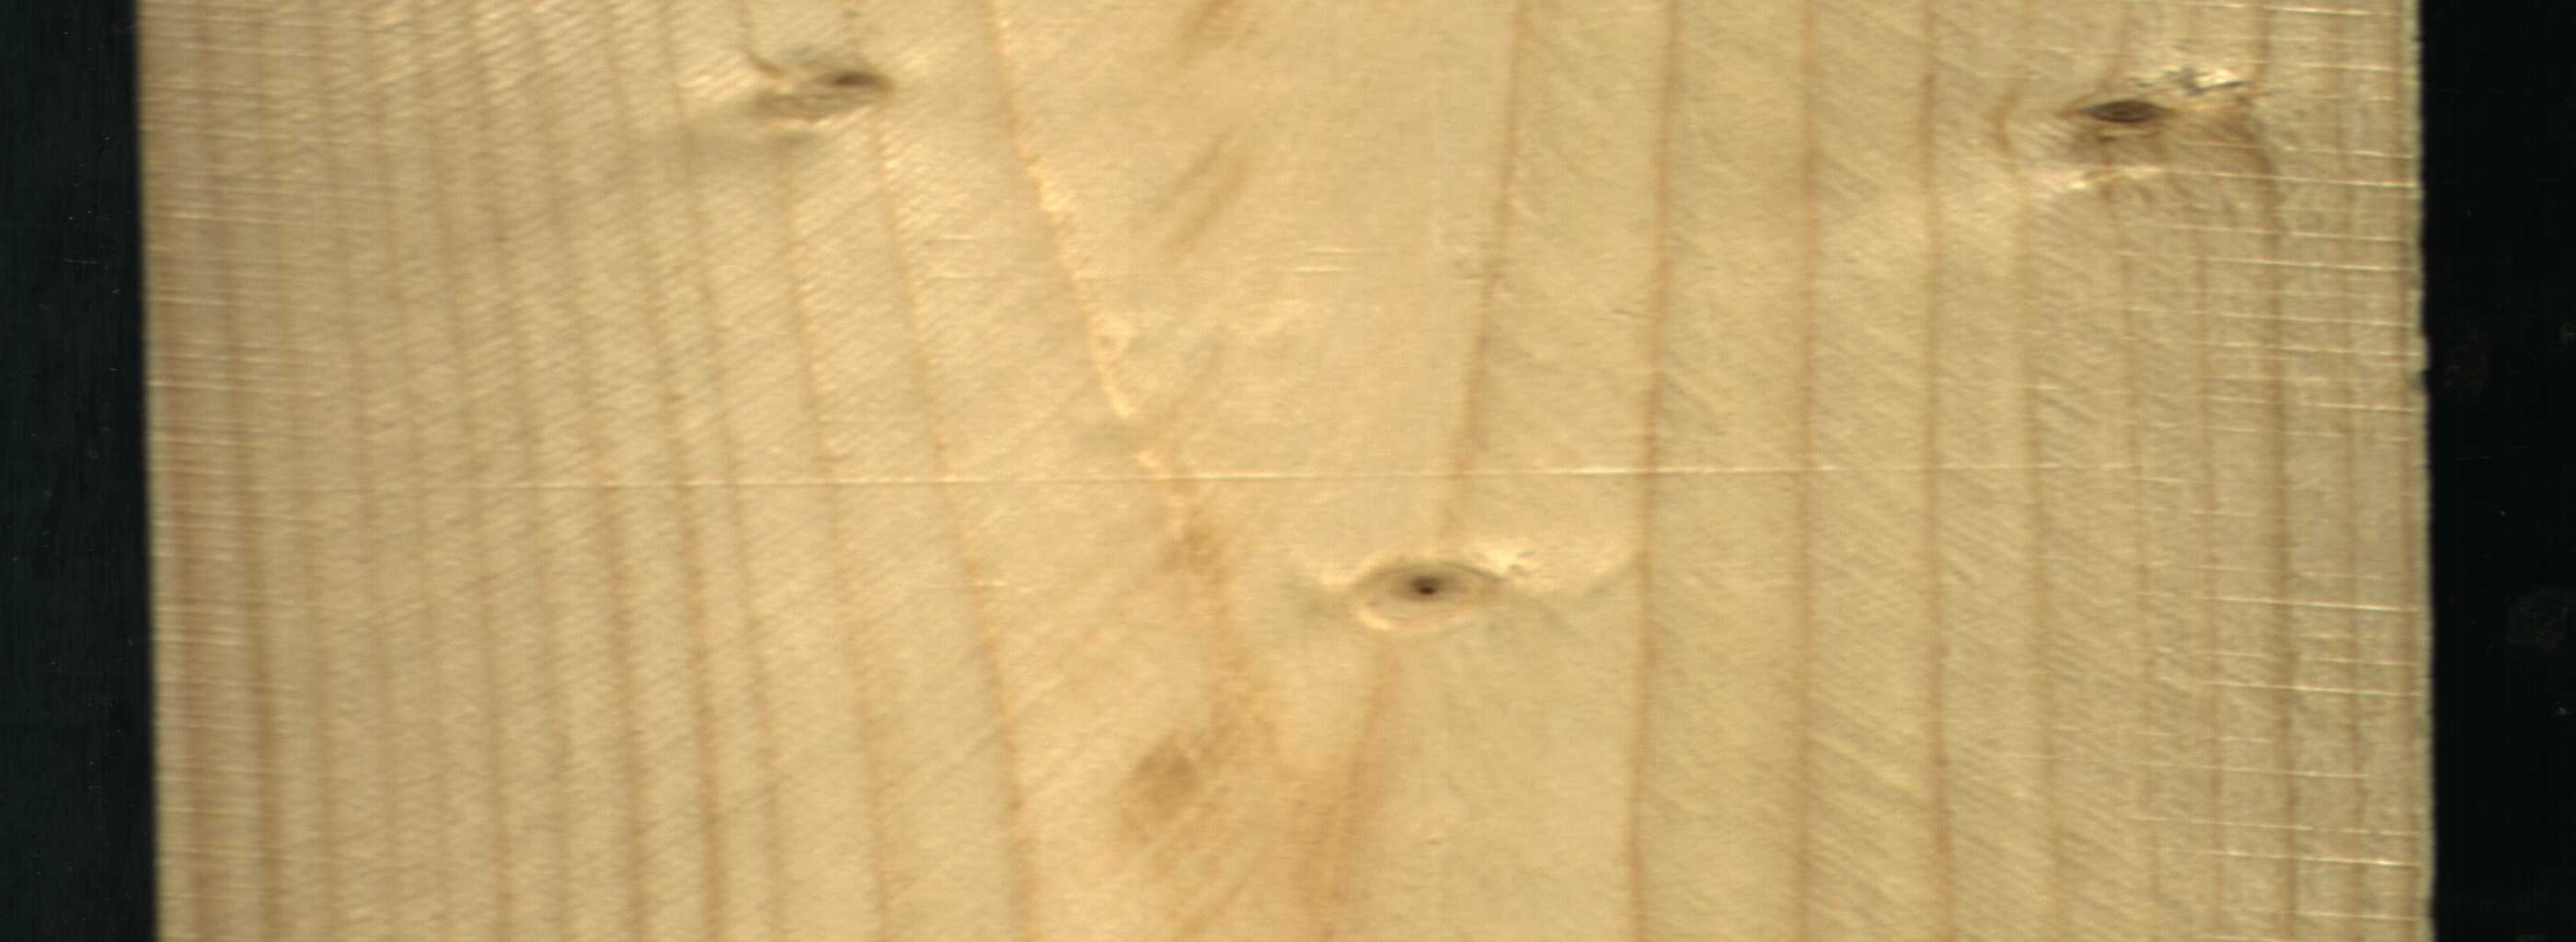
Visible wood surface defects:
Live_Knot
Live_Knot
Live_Knot